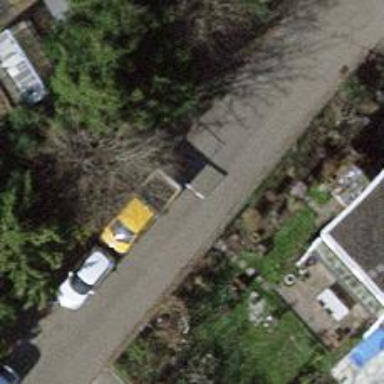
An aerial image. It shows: Bollard barrier.